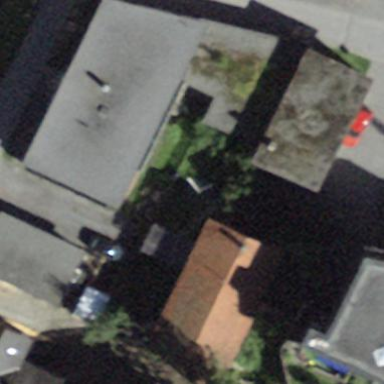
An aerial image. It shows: Building with tile roof.